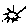
Label: sun